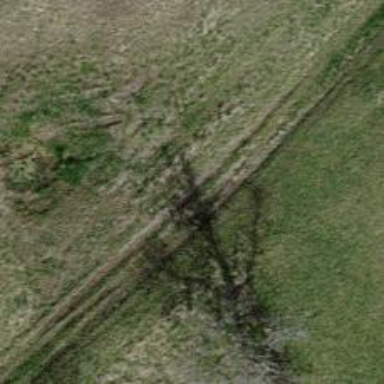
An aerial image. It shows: Track with grade5 tracktype.